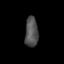
Tissue: skin
Cell type: Epithelial cells
Senescence score: 0.2662
Nuclear area (px): 382
Mean DAPI intensity: 82.33